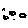
Label: cloud